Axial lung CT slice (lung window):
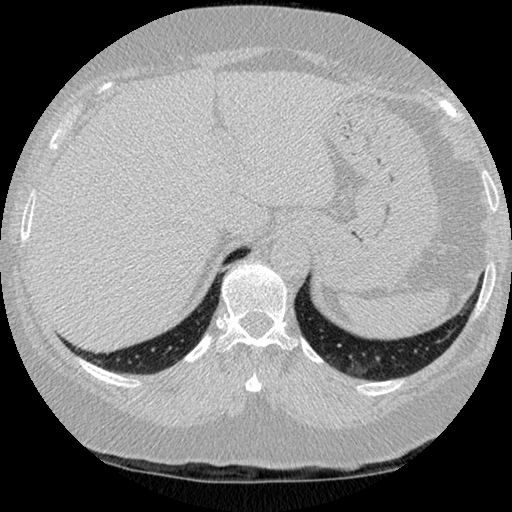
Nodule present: no